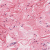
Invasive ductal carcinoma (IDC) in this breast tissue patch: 0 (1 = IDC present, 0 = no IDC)